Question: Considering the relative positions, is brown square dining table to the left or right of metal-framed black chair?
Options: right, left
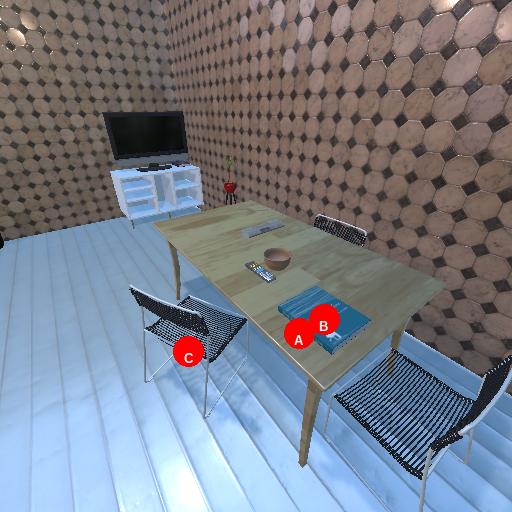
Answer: right